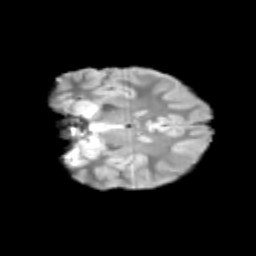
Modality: T2w
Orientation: coronal
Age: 11
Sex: male
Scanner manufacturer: siemens
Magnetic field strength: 3 T
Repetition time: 3.8 s
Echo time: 0.07 s